Field crop: maize
Growth stage: 1
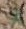
Species: atriplex